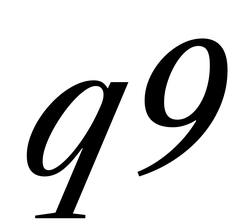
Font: LibreCaslonText-Italic_Italic